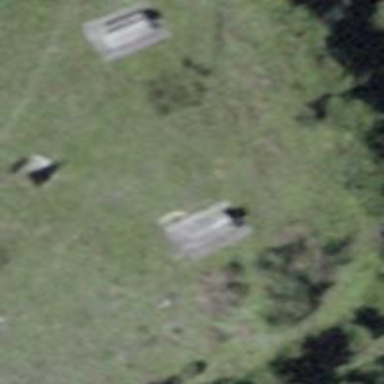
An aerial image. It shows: Picnic table located in leisure land area.